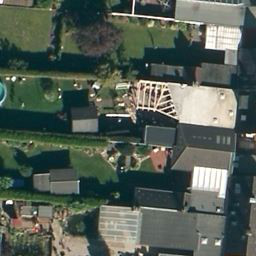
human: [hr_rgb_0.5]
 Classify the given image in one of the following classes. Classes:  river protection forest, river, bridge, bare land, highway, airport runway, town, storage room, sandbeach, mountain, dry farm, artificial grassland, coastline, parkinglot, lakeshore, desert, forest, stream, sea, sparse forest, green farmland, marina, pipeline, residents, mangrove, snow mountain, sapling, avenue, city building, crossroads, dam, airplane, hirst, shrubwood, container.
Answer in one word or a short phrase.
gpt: residents